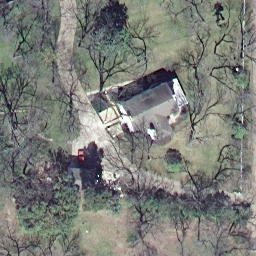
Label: sparseresidential